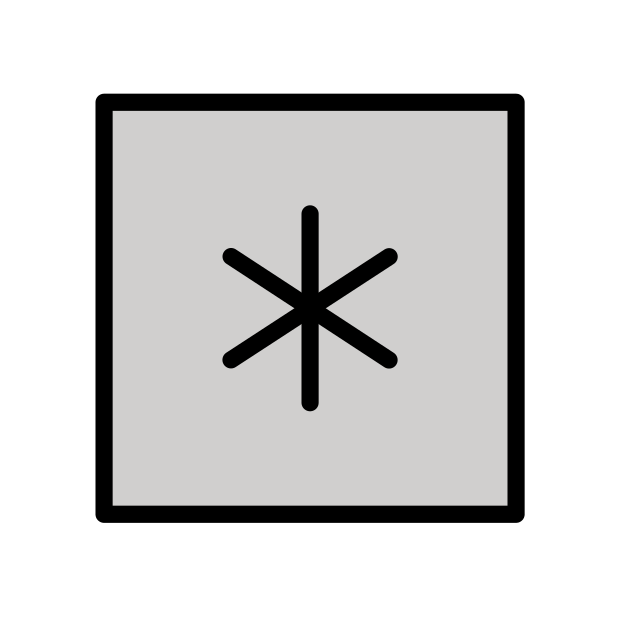
keycap: *